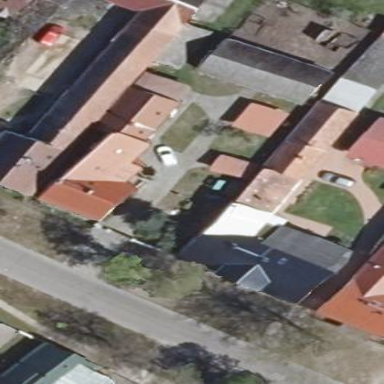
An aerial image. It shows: Simple and straightforward house.